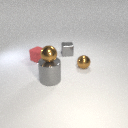
small brown metal sphere above large gray metal cylinder